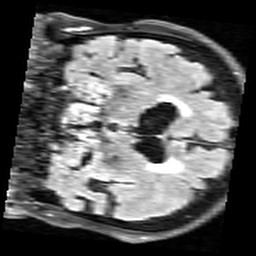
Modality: FLAIR
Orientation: coronal
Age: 77
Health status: healthy
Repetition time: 12 s
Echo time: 0.095 s